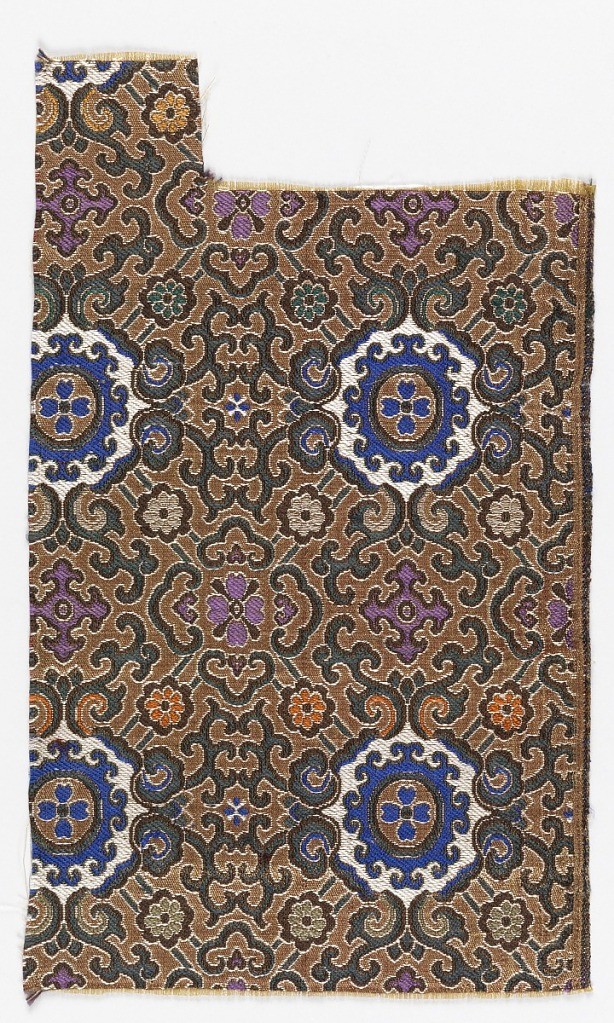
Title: Fragment
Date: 19th century
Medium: silk Technique: plain compound satin
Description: Allover geometric latticework design in blue, purple, green and light gray on a tan ground.